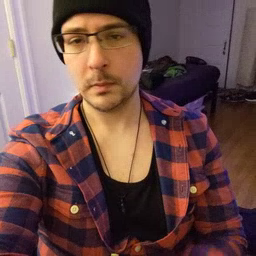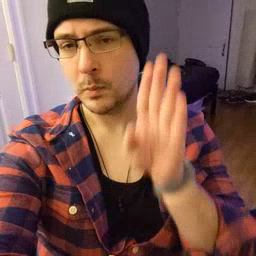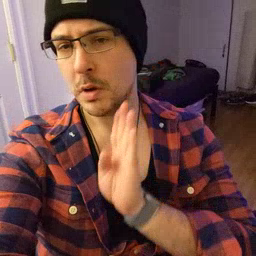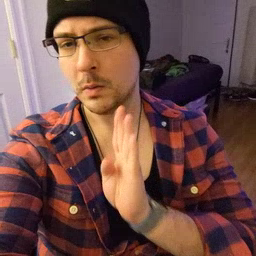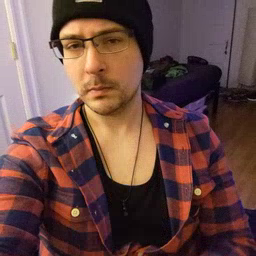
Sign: brown